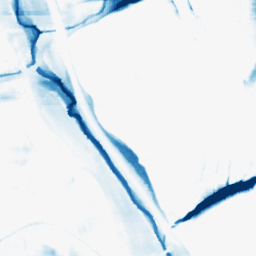
Category: morphological
Decomposition family: morphological_rect
Decomposition parameters: operation: closing
width: 50
height: 20
Upsampling method: bilinear
Upsampling parameters: scale: 8
Upsampling scale: 8